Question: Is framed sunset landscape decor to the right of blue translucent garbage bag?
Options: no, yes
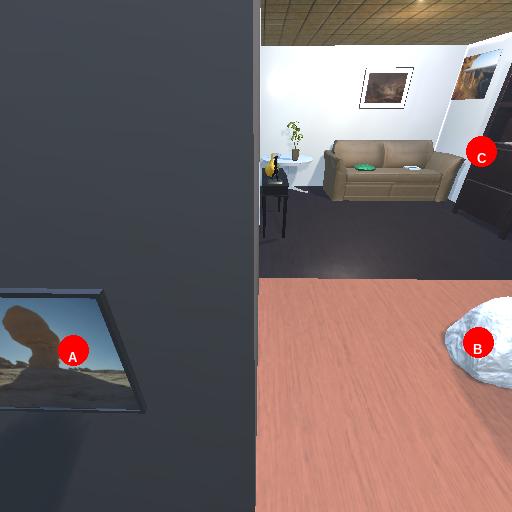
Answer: no